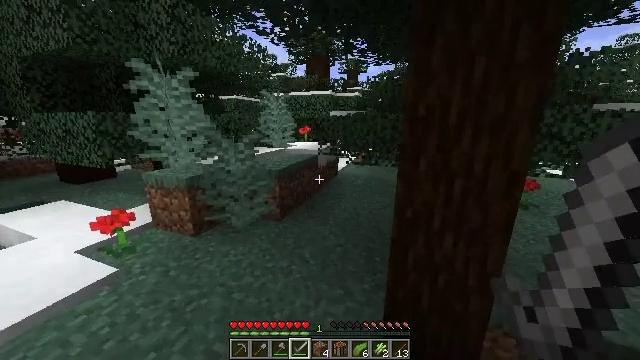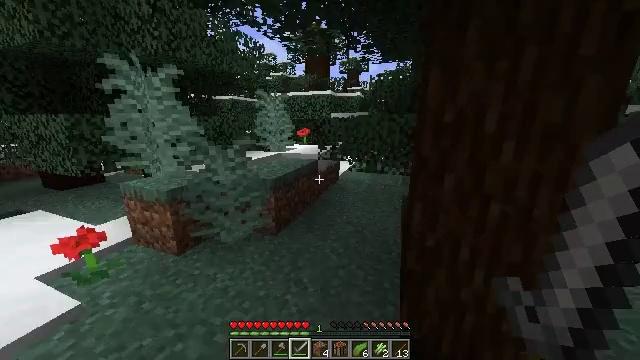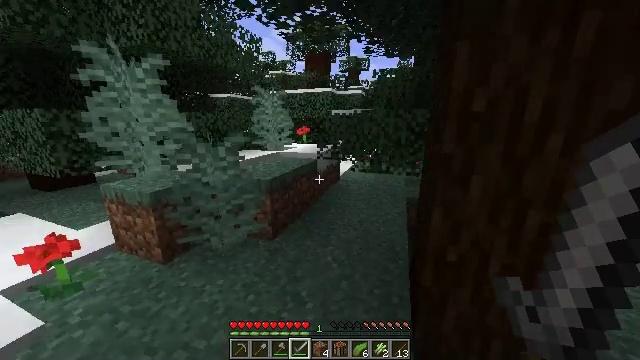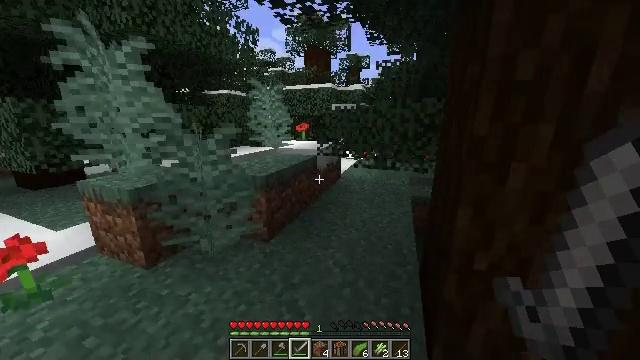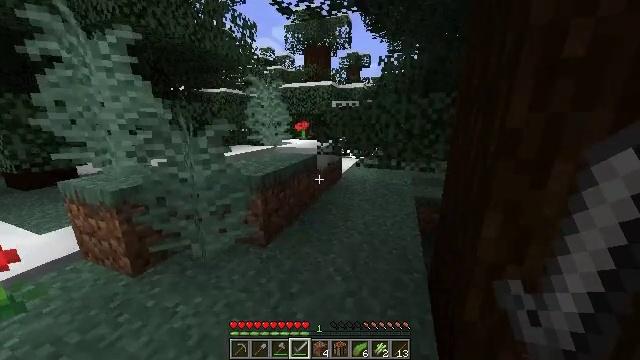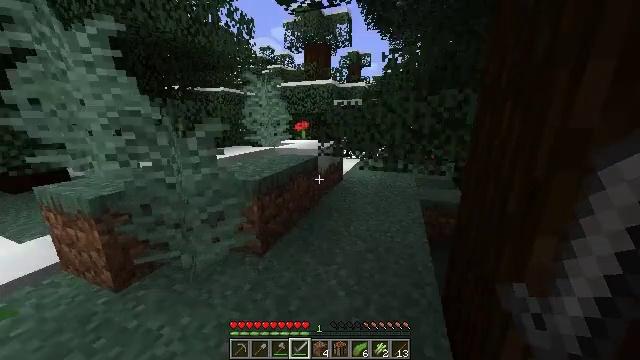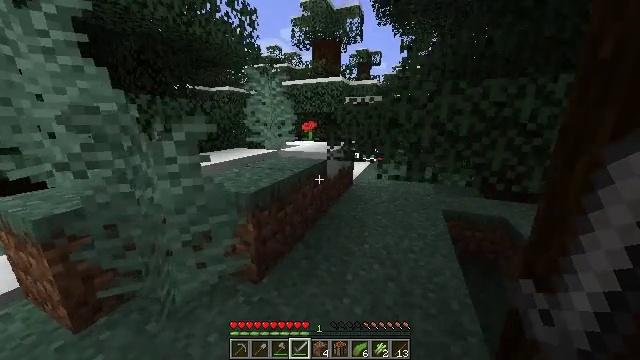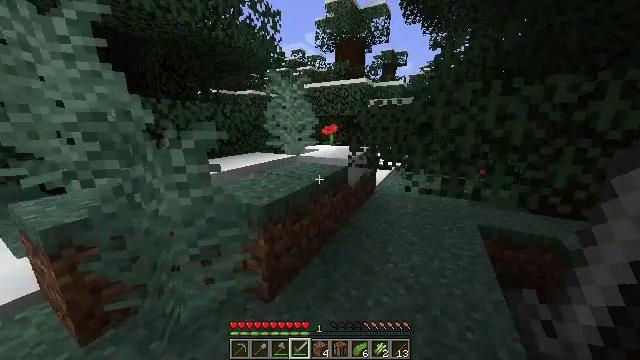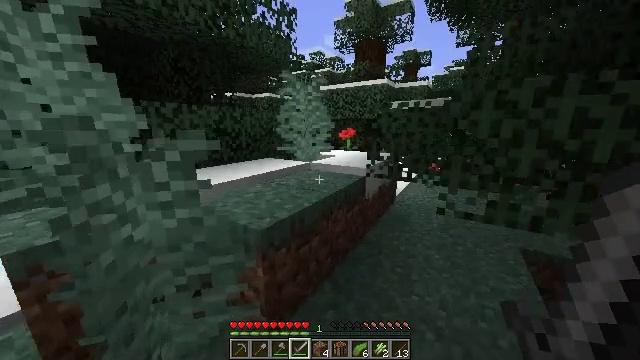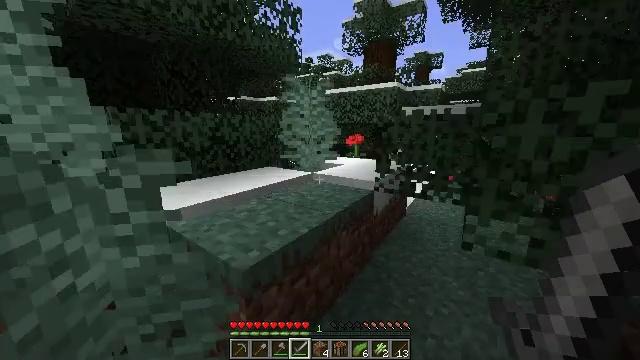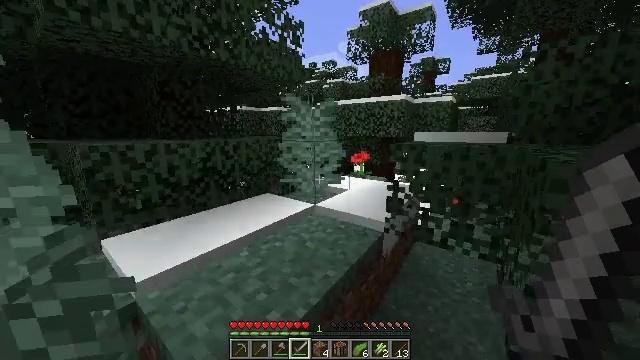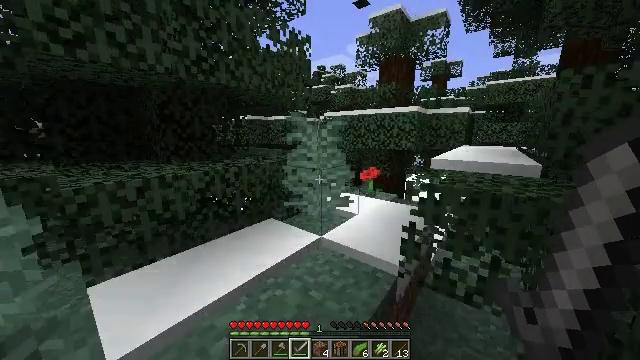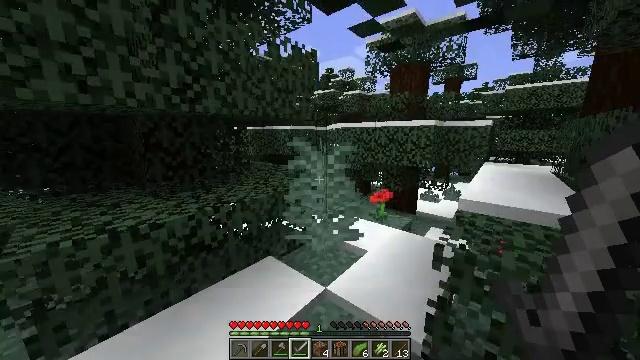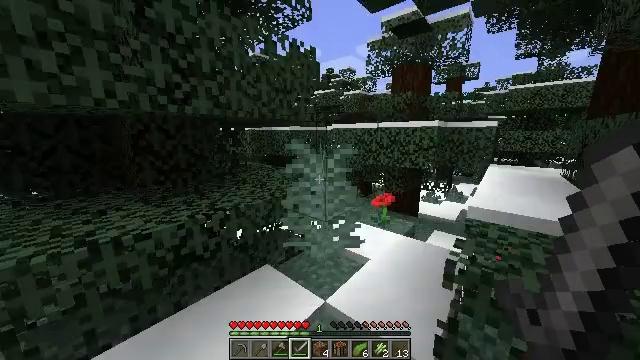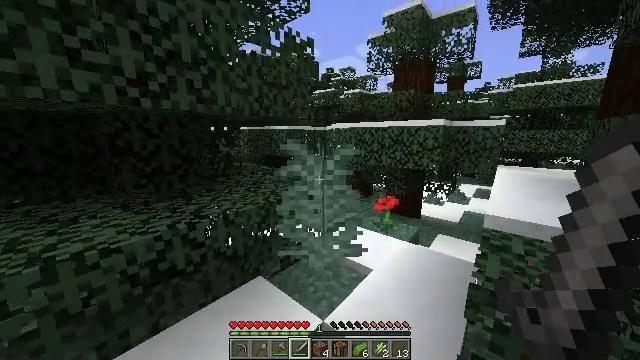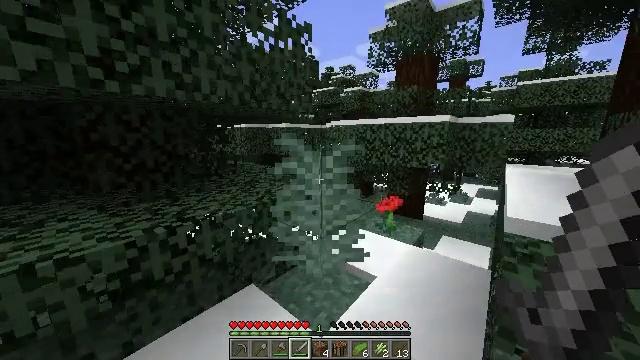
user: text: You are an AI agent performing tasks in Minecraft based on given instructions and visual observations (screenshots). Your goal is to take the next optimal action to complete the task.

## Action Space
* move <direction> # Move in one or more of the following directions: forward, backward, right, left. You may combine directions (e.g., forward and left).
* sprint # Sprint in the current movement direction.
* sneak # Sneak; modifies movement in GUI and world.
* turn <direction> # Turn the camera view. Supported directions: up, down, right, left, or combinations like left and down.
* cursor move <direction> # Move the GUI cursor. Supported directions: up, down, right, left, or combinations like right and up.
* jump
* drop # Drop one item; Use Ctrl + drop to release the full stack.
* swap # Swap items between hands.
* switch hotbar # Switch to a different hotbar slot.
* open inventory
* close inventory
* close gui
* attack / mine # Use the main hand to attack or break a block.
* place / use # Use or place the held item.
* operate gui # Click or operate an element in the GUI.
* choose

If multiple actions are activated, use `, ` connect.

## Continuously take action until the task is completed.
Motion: motion action
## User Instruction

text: Break the snow block.
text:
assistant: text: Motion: move forward, sprint
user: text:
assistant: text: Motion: move forward, sprint
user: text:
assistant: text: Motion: move forward, sprint
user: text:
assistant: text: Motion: move forward, sprint
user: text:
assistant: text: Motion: move forward, sprint
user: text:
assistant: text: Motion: move forward, sprint, turn left
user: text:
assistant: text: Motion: move forward, sprint, turn left
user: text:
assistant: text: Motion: move forward, sprint, turn left
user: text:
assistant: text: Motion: move forward, sprint, turn left, jump
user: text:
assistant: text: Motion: move forward, sprint, turn left, jump
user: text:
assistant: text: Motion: move forward, sprint, turn left, jump
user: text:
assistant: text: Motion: move forward, sprint, turn left, jump
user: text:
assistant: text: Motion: move forward, sprint
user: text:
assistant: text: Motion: move forward, sprint
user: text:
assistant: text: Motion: move forward, sprint
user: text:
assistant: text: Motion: move forward, sprint
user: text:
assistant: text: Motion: move forward, sprint, turn right
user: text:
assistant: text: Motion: move forward, sprint, turn right and down
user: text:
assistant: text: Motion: move forward, sprint, turn right
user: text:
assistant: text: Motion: move forward, sprint, turn right
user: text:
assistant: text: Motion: move forward, sprint, turn right
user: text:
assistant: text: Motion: move forward, sprint
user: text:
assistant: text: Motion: move forward, sprint, turn left
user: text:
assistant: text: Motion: move forward, sprint, turn left and down
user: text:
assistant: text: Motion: move forward, sprint, turn left
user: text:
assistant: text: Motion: move forward, sprint, turn left and down
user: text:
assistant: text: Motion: move forward, sprint, turn left and down
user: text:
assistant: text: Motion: move forward, sprint, turn left and down
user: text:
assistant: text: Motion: move forward, sprint, turn left
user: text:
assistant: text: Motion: move forward, sprint, turn left